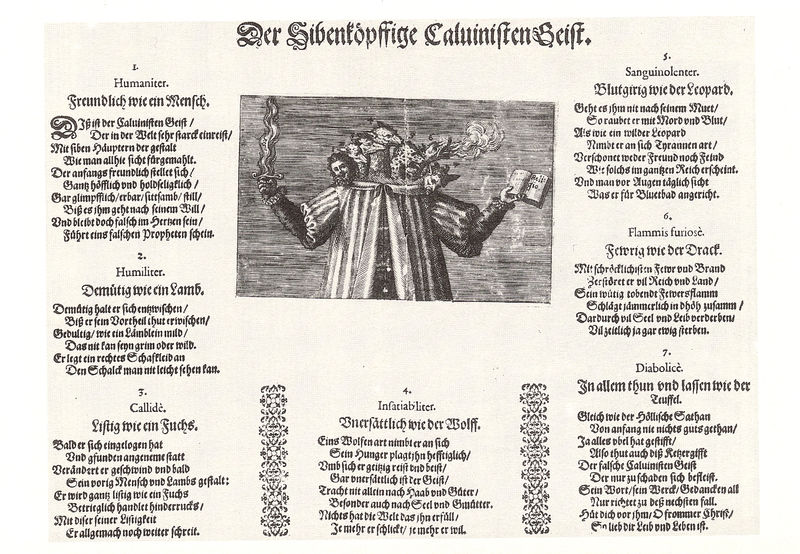
Titel: Der siebenköpfige Calvinistengeist
Institution: (Seriendruck)
Schlagwörter: feuer, kopf, mann, umhang, wolf, grau, köpfe, schwarz, weiss, hund, arme, bibel, mensch, bild, hände, rauch, figur, mantel, puffärmel, schrift, grafik, spalten, deutsch, penis, lamm, flamme, buch, flammen, druck, stich, titel, seite, illustration, schwert, text, zeitung, überschrift, fuchs, teufel, gedicht, sieben, erscheinung, schwaru, zeilen, fackel, verse, texte, flugblatt, handschrift, demut, kapitel, geist, monster, vielköpfig, tierköpfe, tugenden, altertümlich, sieben köpfe, flammenschwert, lehr, feuerspeiend, calvin, siebenköpfig, totsünden, hauekörper